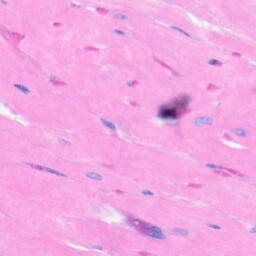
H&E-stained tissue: Heart